Question: How is the calendar app on the iPad doing a borderless popover? I've done several on Mac OS with a NSWindow, but on iOS how would one implement it?, especially the rounded borders? I also want to be able to move it around while its being displayed
Any pointers on how to get started?, Thank you.

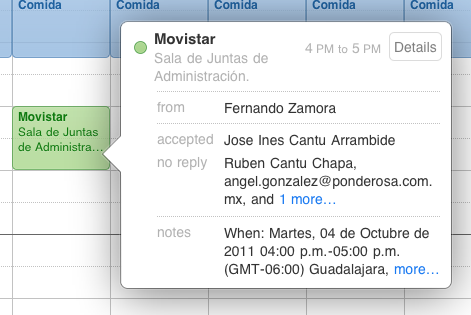
Answer: It's probably a custom view. I don't believe it's actually a 'UIPopoverController'. We can't really know for certain though because it's an implementation detail that Apple hasn't described.
If I were tasked with recreating it, I would build a custom view rather than attempt to modify 'UIPopoverController'.